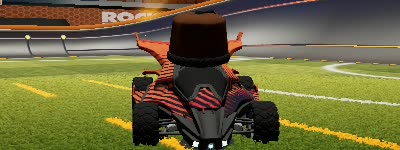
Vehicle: aftershock